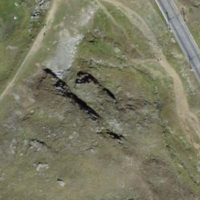
EUNIS habitat code: 26
Species observed at this site:
Vanessa cardui
Silene acaulis
Gentiana brachyphylla